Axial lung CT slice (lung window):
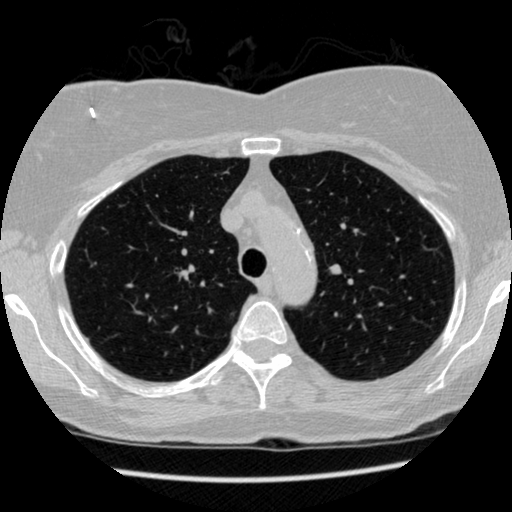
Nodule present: no